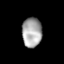
Tissue: lung
Cell type: Epithelial cells
Senescence score: 0.09783
Nuclear area (px): 574
Mean DAPI intensity: 166.721